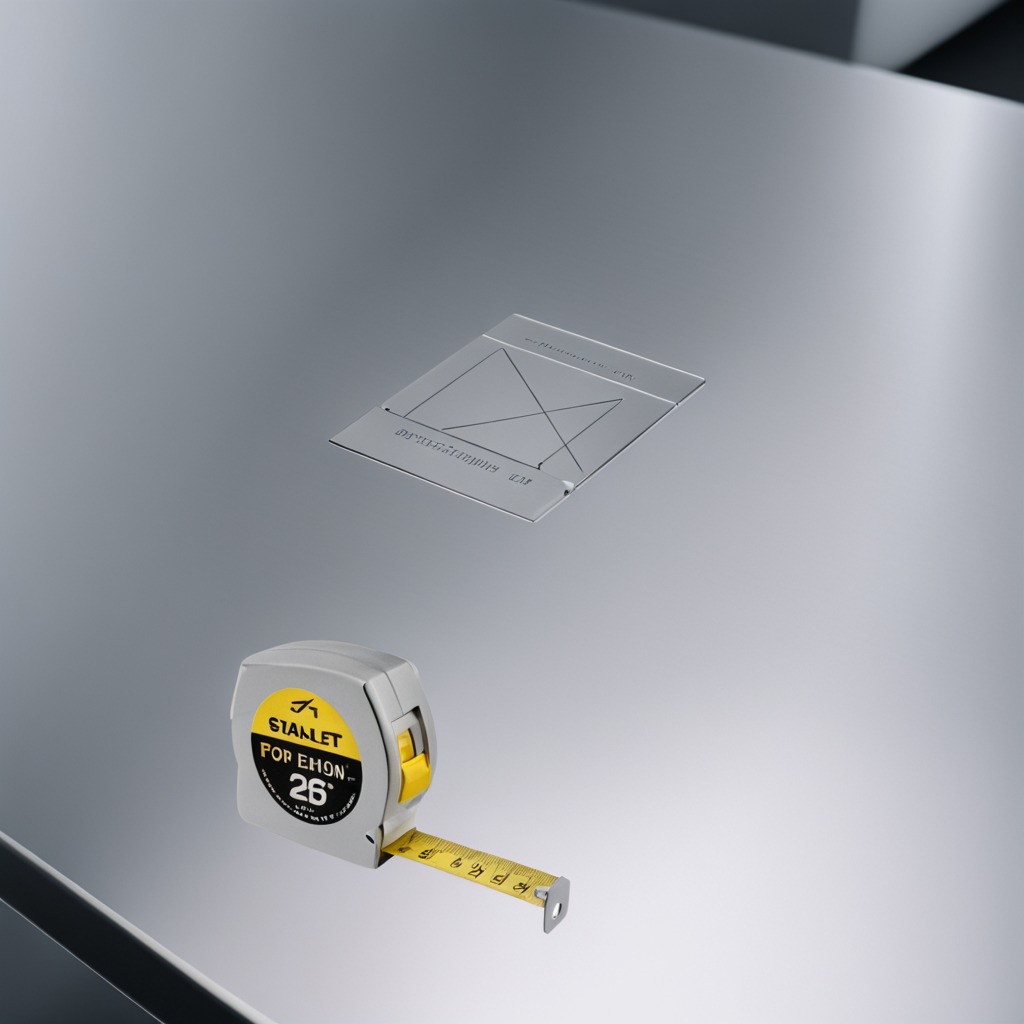
A measuring tape lies on the stainless steel table.